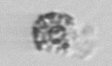
Label: coccolithophorid